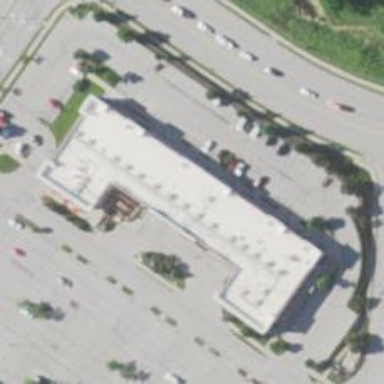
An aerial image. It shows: Swimming pool shop.